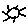
Label: sun